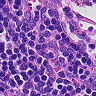
Metastatic tissue present: no